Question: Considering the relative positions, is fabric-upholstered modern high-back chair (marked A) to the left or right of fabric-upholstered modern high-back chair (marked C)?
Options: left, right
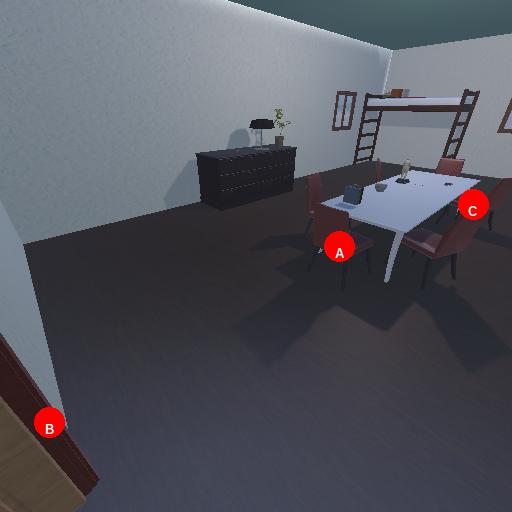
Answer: left